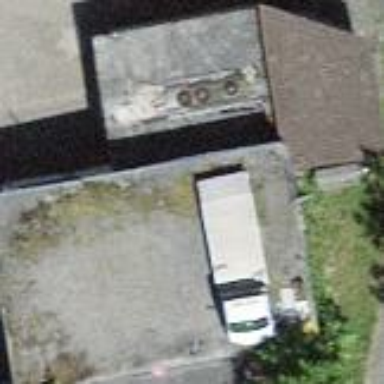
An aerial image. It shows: Shed building.